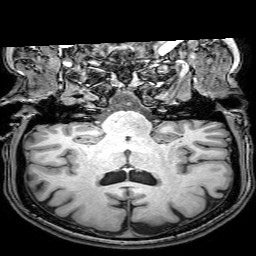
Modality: T1w
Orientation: sagittal
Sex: female
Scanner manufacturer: philips
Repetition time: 0.008133 s
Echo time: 0.00372 s